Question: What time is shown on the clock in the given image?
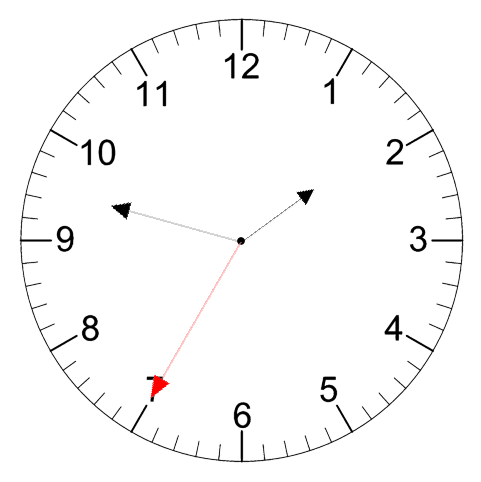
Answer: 01:47:35